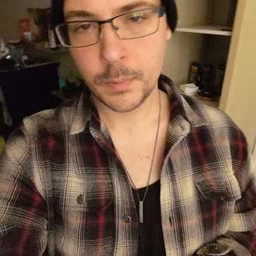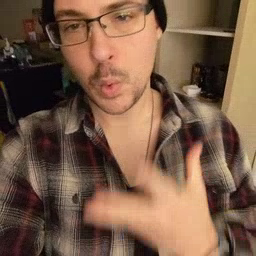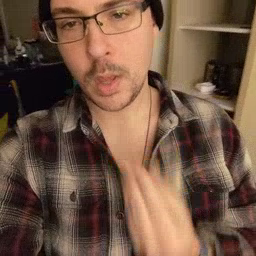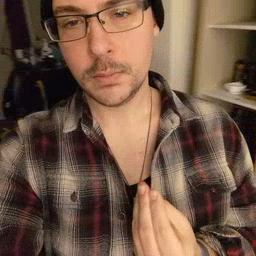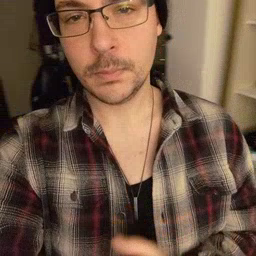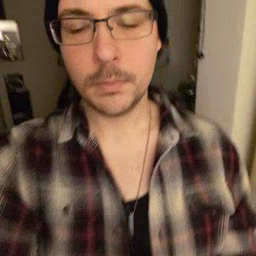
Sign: wet